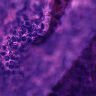
Metastatic tissue present: no